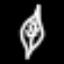
Label: leaf